Aerial crown-view tile of a tropical tree (Barro Colorado Island, Panama), acquired 20240918:
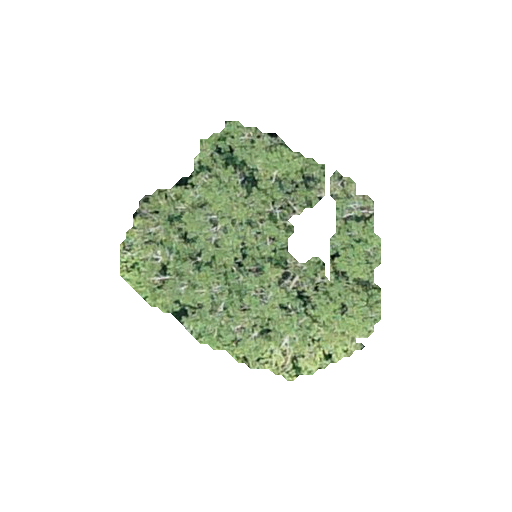
Species: Calophyllum longifolium
GBIF accepted scientific name: Calophyllum longifolium
Crown area: 67.007 m²